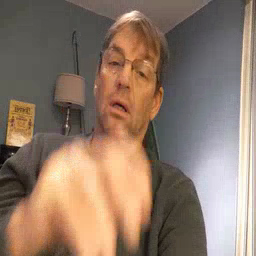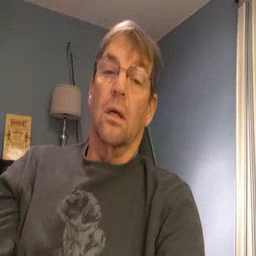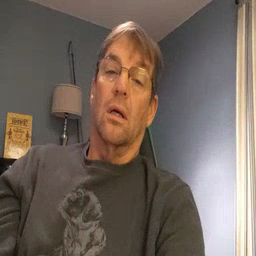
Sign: bug